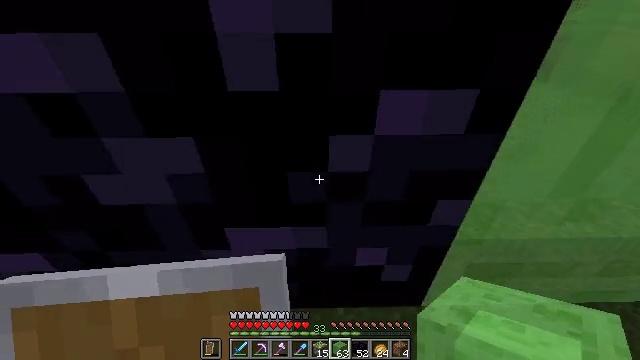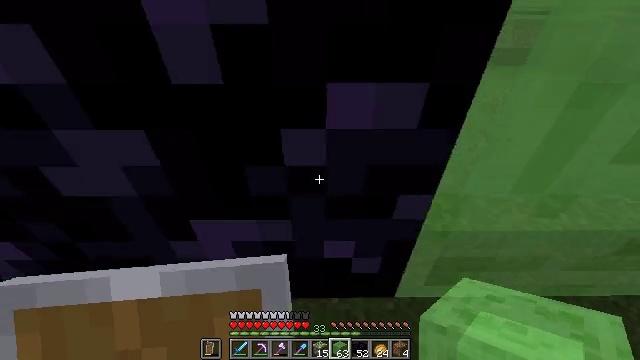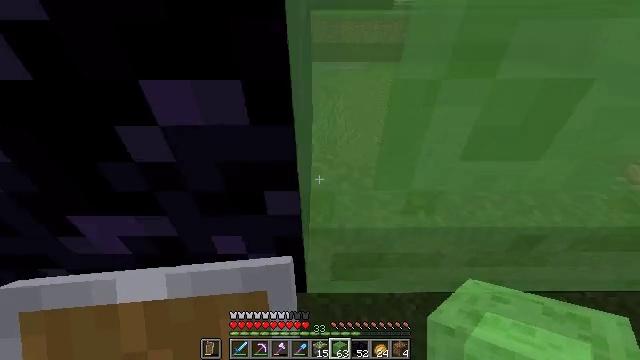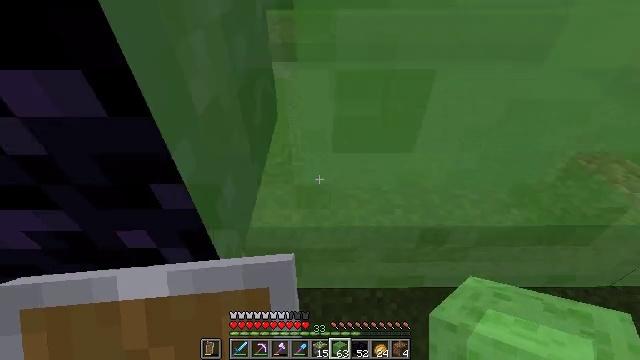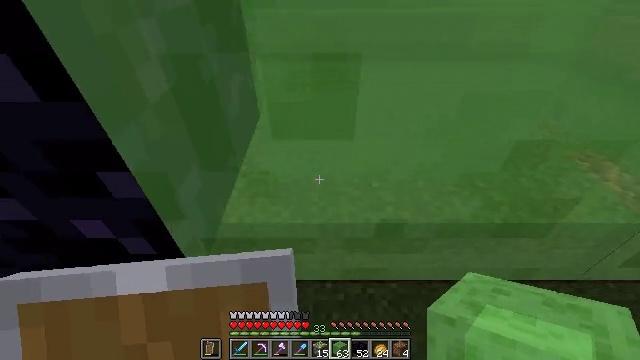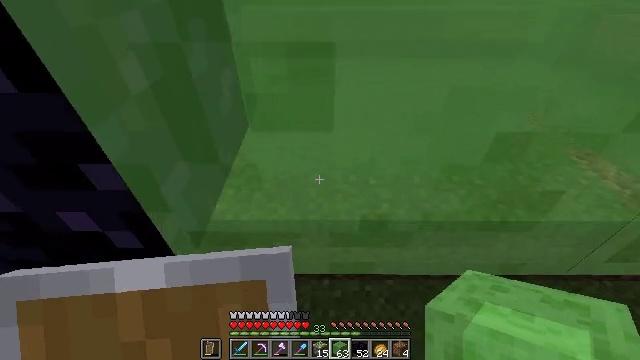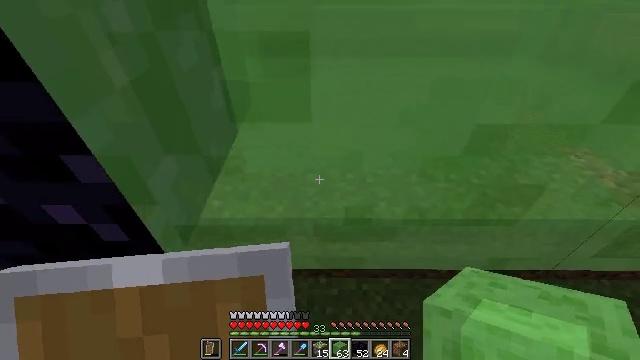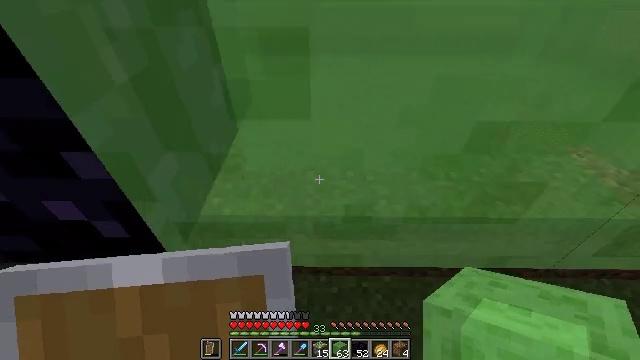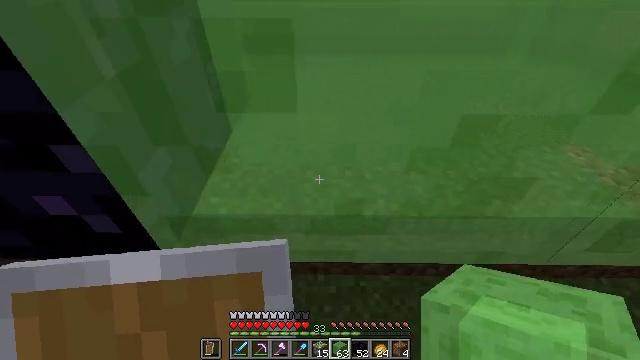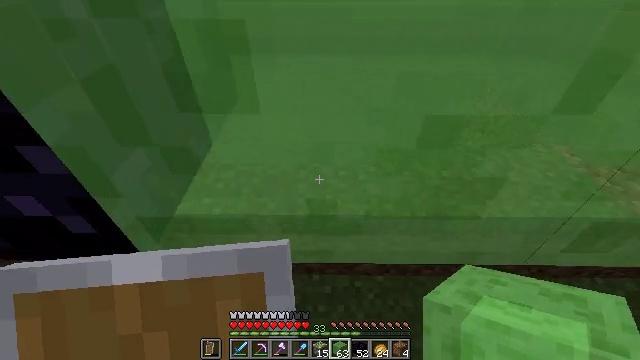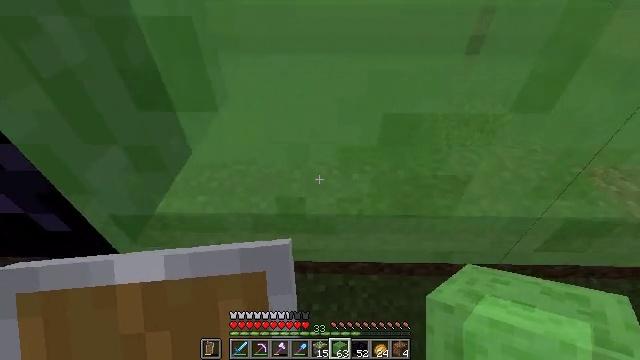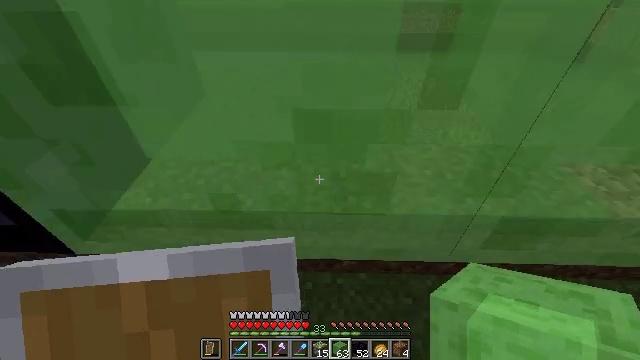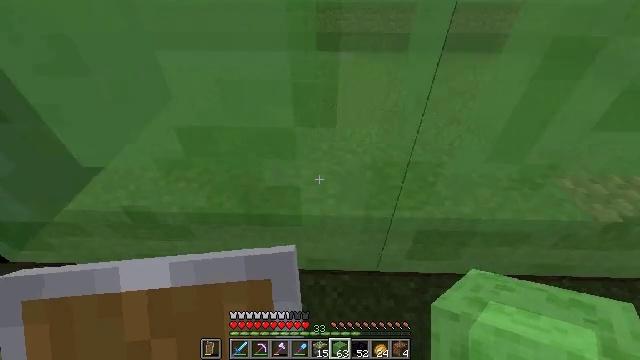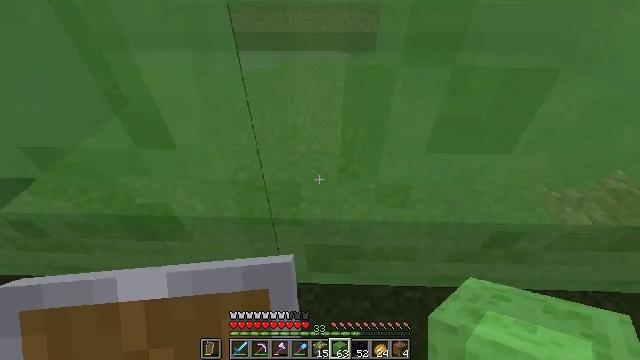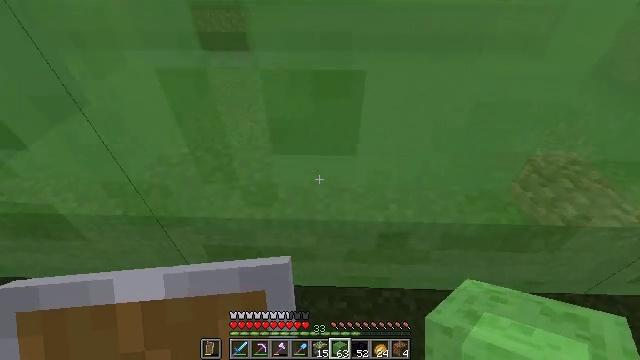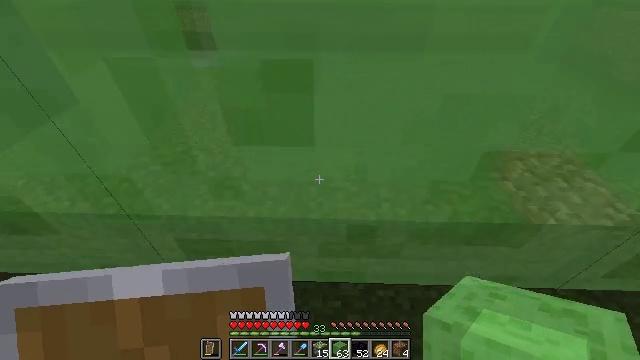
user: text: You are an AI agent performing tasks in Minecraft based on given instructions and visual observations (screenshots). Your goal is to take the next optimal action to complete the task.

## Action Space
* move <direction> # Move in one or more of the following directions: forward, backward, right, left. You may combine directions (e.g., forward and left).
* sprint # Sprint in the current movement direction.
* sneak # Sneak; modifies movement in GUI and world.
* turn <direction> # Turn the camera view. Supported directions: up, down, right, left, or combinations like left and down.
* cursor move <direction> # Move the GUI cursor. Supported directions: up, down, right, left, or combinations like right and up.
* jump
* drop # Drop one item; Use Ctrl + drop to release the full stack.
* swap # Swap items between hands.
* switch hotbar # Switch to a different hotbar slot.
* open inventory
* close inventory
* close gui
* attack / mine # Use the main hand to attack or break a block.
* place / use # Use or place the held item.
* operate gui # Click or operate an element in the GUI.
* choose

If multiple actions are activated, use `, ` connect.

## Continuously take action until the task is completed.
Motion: motion action
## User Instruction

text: Attack the slime block to pick it up.
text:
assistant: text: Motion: move right, turn down
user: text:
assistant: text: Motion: move right
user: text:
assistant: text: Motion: no_op
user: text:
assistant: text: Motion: no_op
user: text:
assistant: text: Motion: no_op
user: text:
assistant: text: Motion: no_op
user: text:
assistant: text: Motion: no_op
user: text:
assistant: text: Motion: no_op
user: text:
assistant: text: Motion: move right
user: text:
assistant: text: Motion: move right
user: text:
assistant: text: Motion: move right
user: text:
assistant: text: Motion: move right
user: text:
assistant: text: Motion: move right
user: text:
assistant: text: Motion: no_op
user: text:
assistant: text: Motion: no_op
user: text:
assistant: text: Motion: no_op
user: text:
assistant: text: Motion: no_op
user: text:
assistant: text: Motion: no_op
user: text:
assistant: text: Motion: move right
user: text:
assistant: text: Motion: move right
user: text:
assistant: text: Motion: move right
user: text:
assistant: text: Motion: move right
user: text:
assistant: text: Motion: move right
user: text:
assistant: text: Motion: no_op
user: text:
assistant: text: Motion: no_op
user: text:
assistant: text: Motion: no_op
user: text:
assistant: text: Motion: no_op
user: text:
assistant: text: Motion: move right
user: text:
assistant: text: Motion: move right
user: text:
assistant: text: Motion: move right